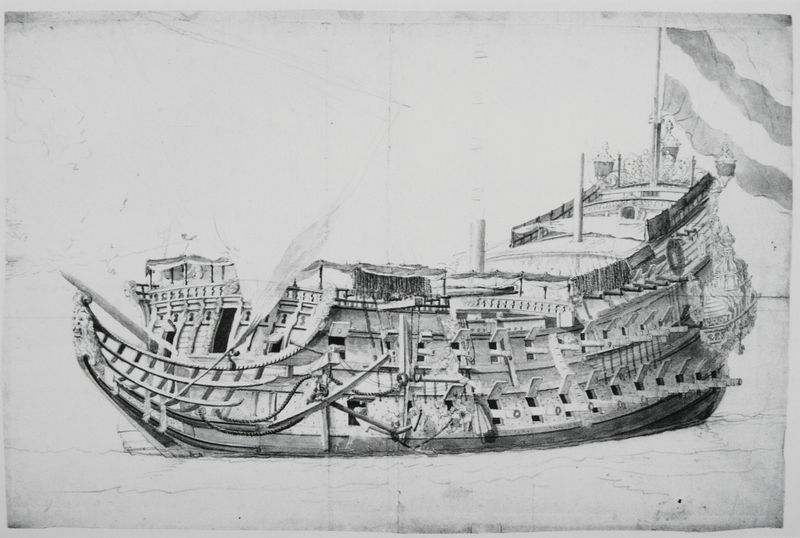
Titel: Die "Eendracht"
Künstler: Willem I van de Velde
Standort: Cambridge
Institution: Fitzwilliam Museum
Schlagwörter: meer, wasser, weiß, fenster, grau, holz, schwarz, skizze, zeichnung, alt, wind, rauch, ruder, schornstein, schiff, fahnen, fahne, masten, wehen, kohle, schwarz-weiß, entwurf, wrack, kanonen, speer, flaggen, anker, deck, rumpf, galeere, luken, klappen, aufbauten, galionsfigur, kein segel, kein mast, schwarz-wei?_zeichnung